Question: Given the following database and related collection , how do I export 2GB it for storage purposes so to make space?

I have been trying to do it using various ways but none of them worked:
'''
mongoexport --verbose --db scows --collection tasks --out tasks.json --verbose
mongoexport -vvvv --db scows --username='my_username' --password='my_passwd' --collection tasks --out /home/to/Desktop/storageMongo/tasks.json -f 'my_passwd'
mongoexport --host=127.0.0.1 --db scows --collection tasks --out tasts.json
'''
And in doing this I always got the same exact error:
> 2020-02-13T12:55:17.<PHONE> will listen for SIGTERM, SIGINT, and
SIGKILL 2020-02-13T12:55:20.<PHONE> error connecting to db server: no
reachable servers
but that unfortunately didn't help me out:
1) <URL> but nothing happened
2) <URL> also but same results as above
3) <URL> was useful but didn't help me find out the problem
4) <URL> to help me with the command but I always had the same error.
5) Also as mentioned in the official documentation I am using my 'Ubuntu 18.04' shell as terminal to input the command instead of the 'mongo' shell.
How do I properly export a collection from MongoDB to my computer?
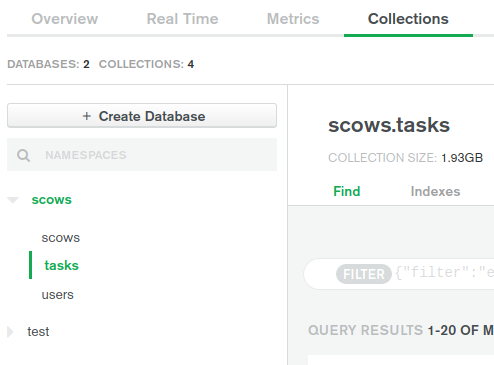
Answer: Try one of suggested option (Ubuntu terminal):
'''
#localhost:27017 security disabled
mongoexport --db scows --collection tasks --out /tmp/tasks.json
#some_ip:some_port security disabled
mongoexport --host="some_ip:some_port" --db scows --collection tasks --out /tmp/tasks.json
#some_ip:some_port security enabled
mongoexport --host="some_ip:some_port" --username=user --password=pass --db scows --collection tasks --out /tmp/tasks.json
'''
This will export JSON file (no compression) into directory
But if you export with 'mongodump' command, you can compress your exported data
'''
mongodump --host="some_ip:some_port" --username=user --password=pass --db scows --collection tasks --gzip --out /tmp
'''
This will export BSON structured files (compressed) into directory
Export from MongoDB Atlas, use this:
'''
mongoexport --uri="mongodb+srv://username:password@vessel-tracker-cluster-x2lpw.mongodb.net/scows" --collection tasks --out /tmp/tasks.json
'''
---
'''
2020-02-13T20:20:51.387+0100 connected to: mongodb+srv://[**REDACTED**]@vessel-tracker-cluster-x2lpw.mongodb.net/scows
2020-02-13T20:20:52.522+0100 [........................] scows.tasks 0/XXX (0.0%)
2020-02-13T20:20:52.642+0100 [########################] scows.tasks XXX/XXX (100.0%)
2020-02-13T20:20:52.643+0100 exported XXX records
'''
User has DNS issue which ignores --uri parameter and connects to localhost. Adding public DNS to , mongoexport was able to export the data